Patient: sex F, age 26
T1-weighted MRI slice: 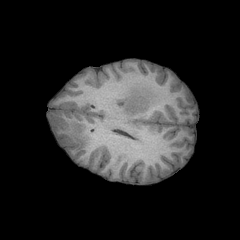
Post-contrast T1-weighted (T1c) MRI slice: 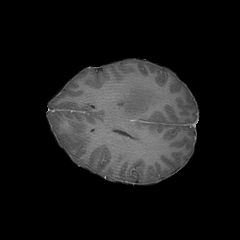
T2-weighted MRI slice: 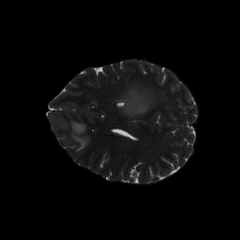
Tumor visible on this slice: yes
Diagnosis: Glioblastoma, IDH-wildtype
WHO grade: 4